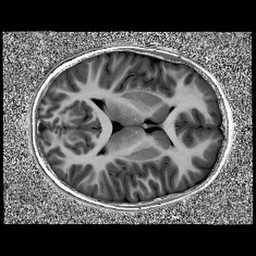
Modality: UNIT1
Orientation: axial
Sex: female
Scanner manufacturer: siemens
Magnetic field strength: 3 T
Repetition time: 5 s
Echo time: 0.00355 s